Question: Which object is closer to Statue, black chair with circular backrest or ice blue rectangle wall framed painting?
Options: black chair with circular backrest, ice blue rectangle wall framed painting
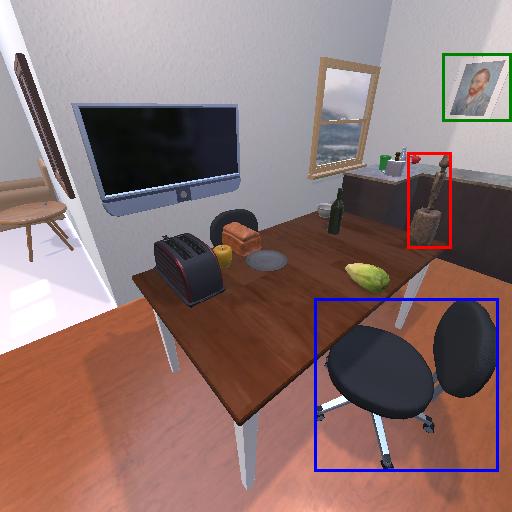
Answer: black chair with circular backrest